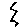
Label: zigzag